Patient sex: M
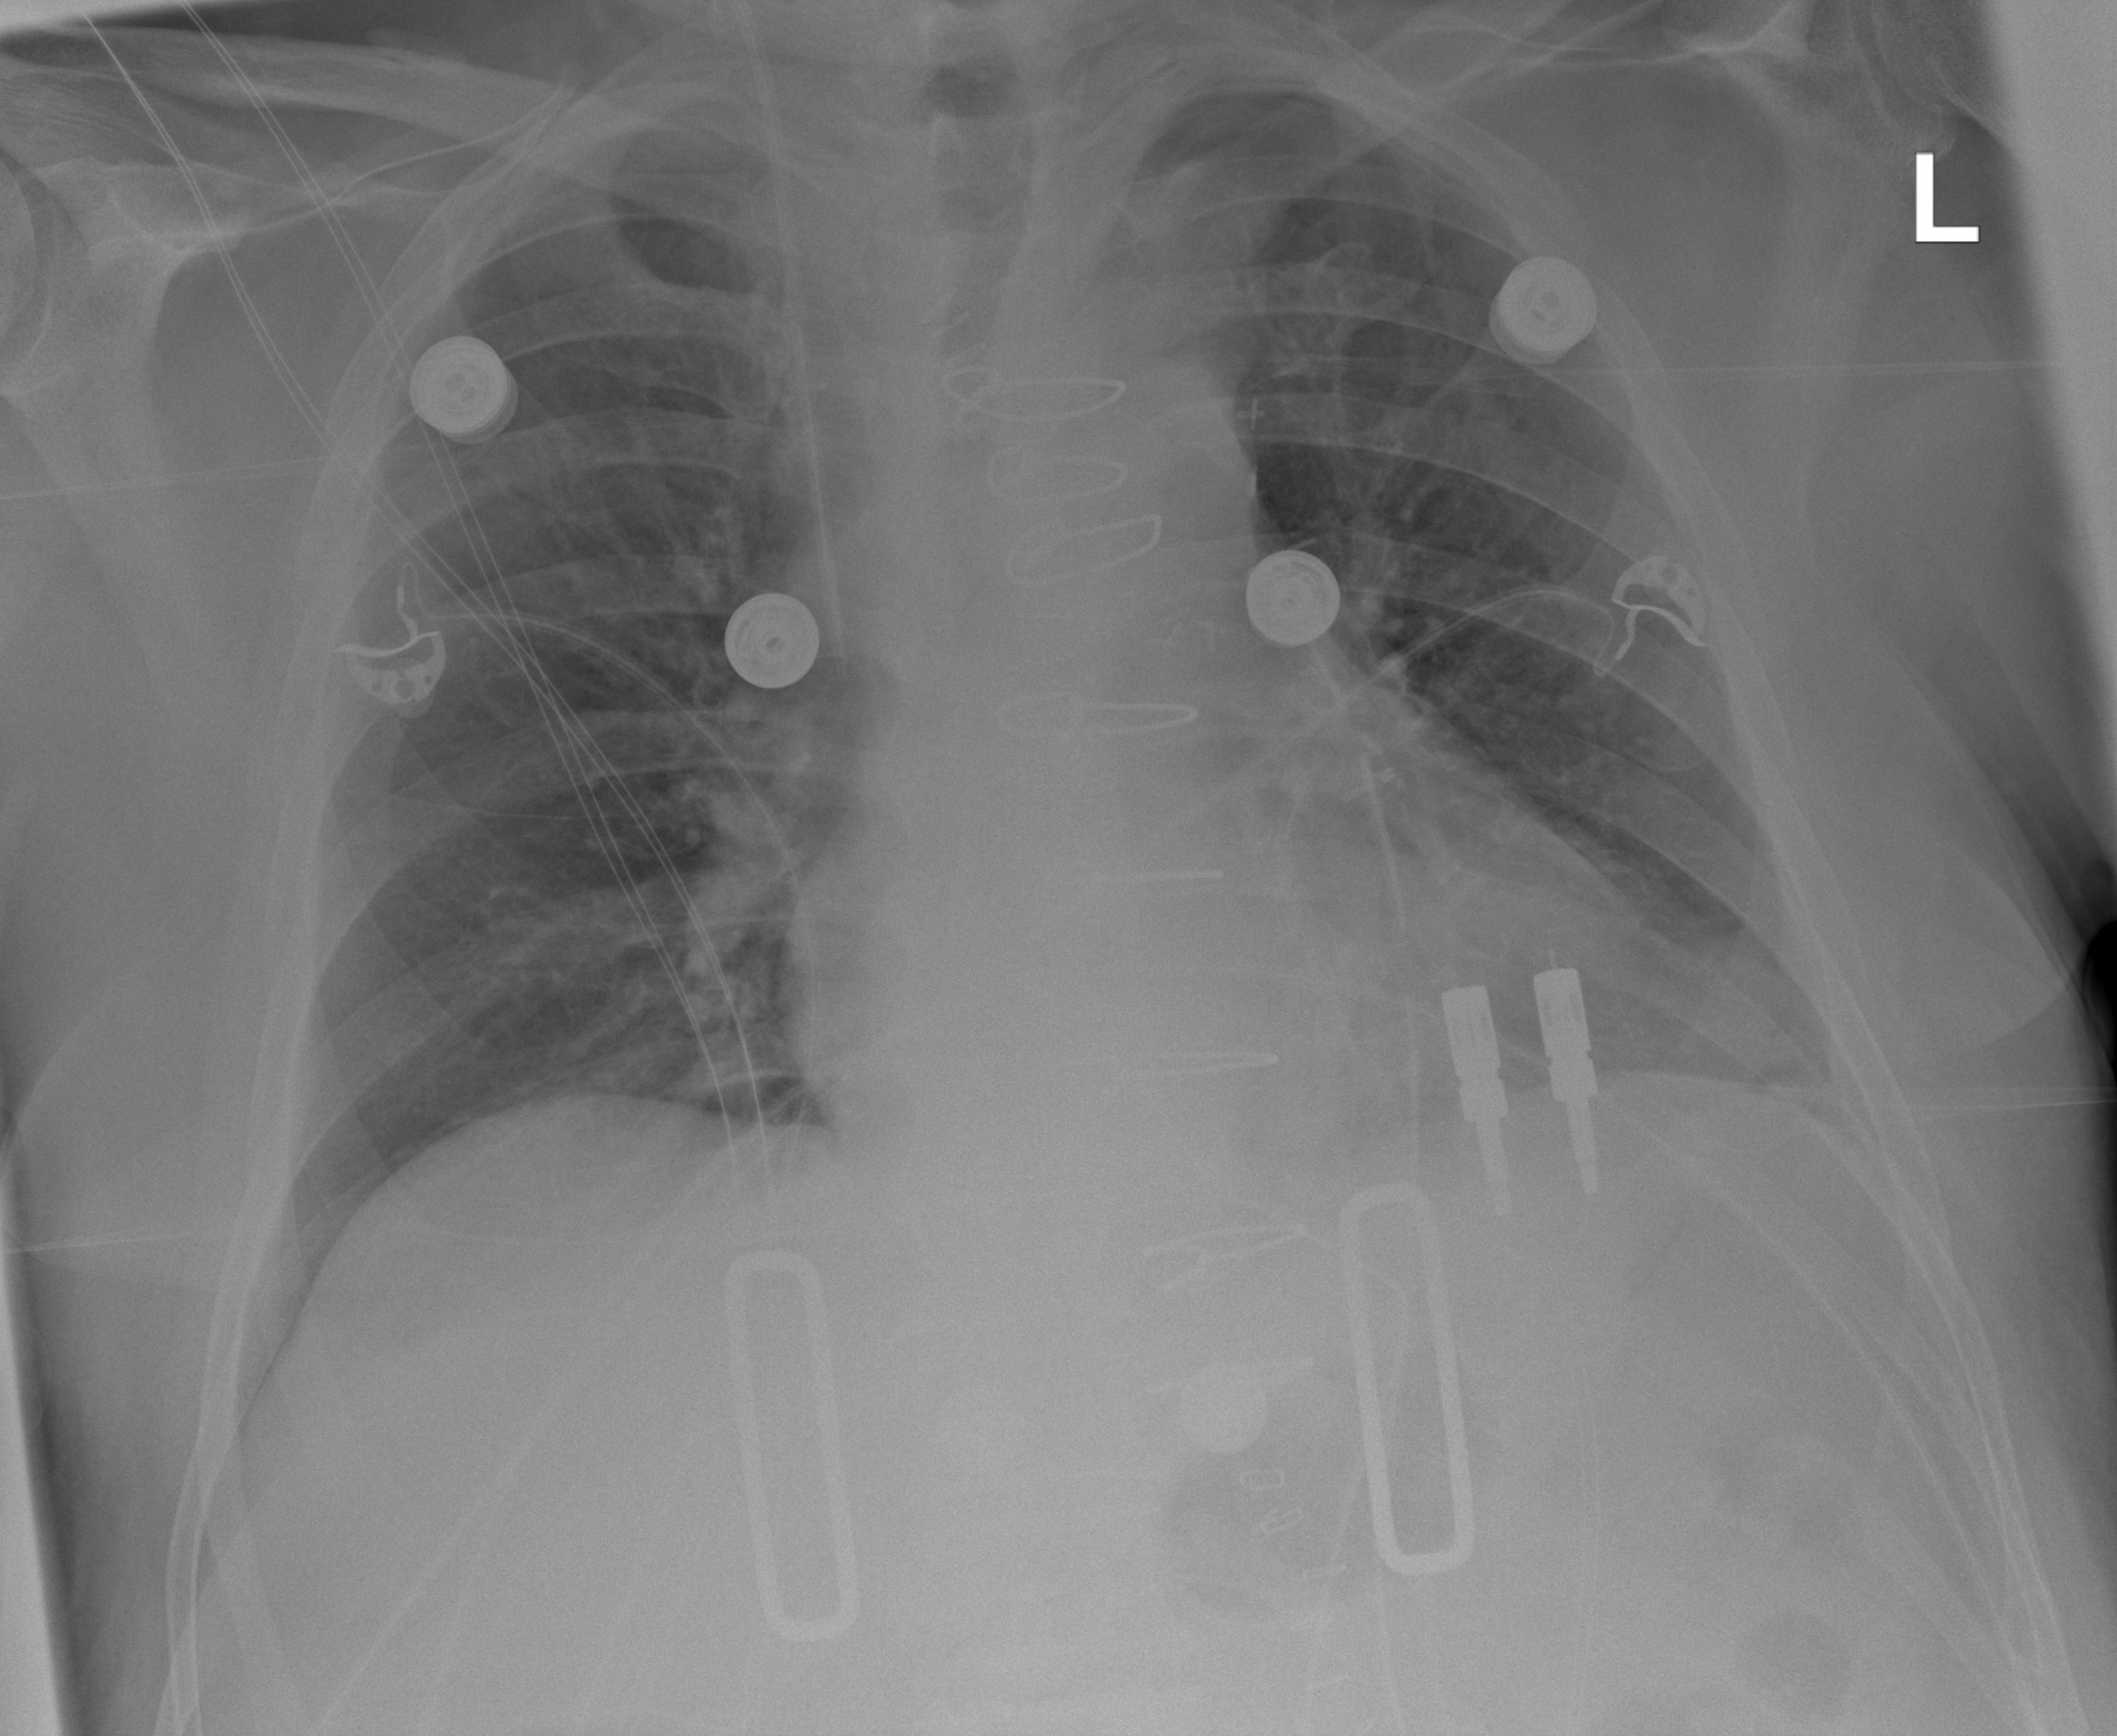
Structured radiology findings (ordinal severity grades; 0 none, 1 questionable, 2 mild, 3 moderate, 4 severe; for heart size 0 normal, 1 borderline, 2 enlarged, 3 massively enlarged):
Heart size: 0
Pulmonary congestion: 2
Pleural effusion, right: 0
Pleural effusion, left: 2
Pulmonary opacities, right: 2
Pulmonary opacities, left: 2
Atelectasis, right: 0
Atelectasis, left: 2